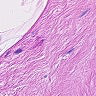
Metastatic tissue present: no